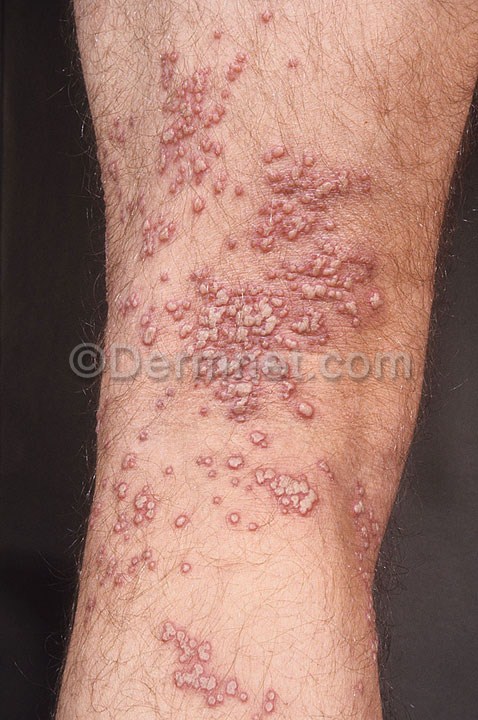
Disease: Warts Molluscum and other Viral Infections